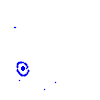
Particle: electron